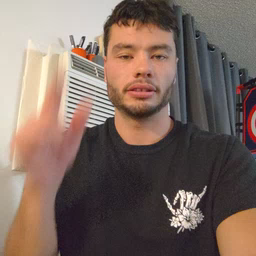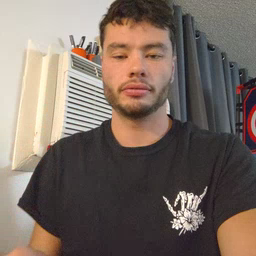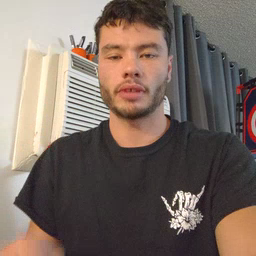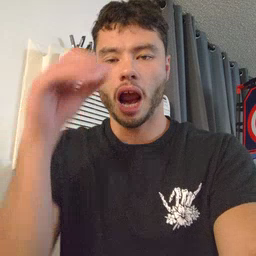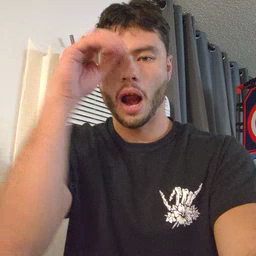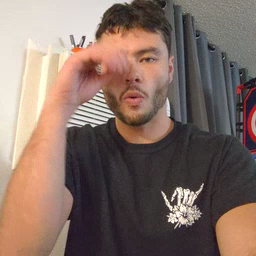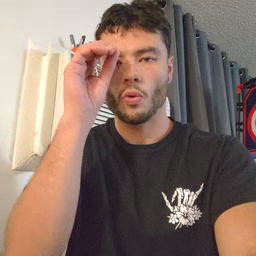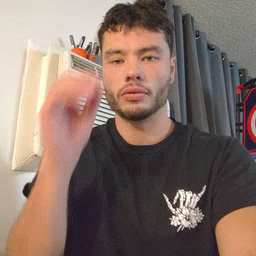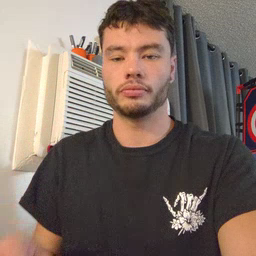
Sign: owl